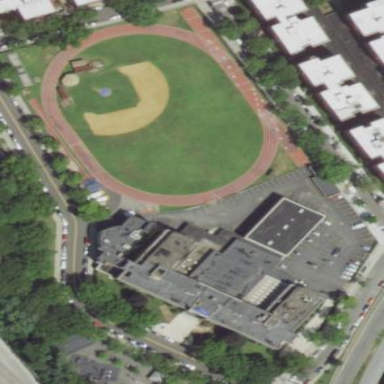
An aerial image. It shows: School.